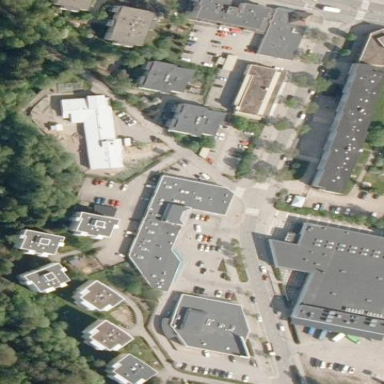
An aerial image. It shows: Public building.